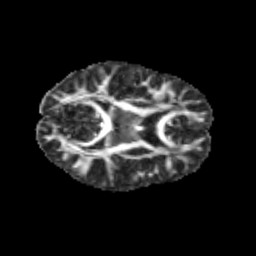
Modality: FA
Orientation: axial
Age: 12
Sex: female
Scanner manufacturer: siemens
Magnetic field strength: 3 T
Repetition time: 3.8 s
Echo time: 0.07 s